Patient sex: F
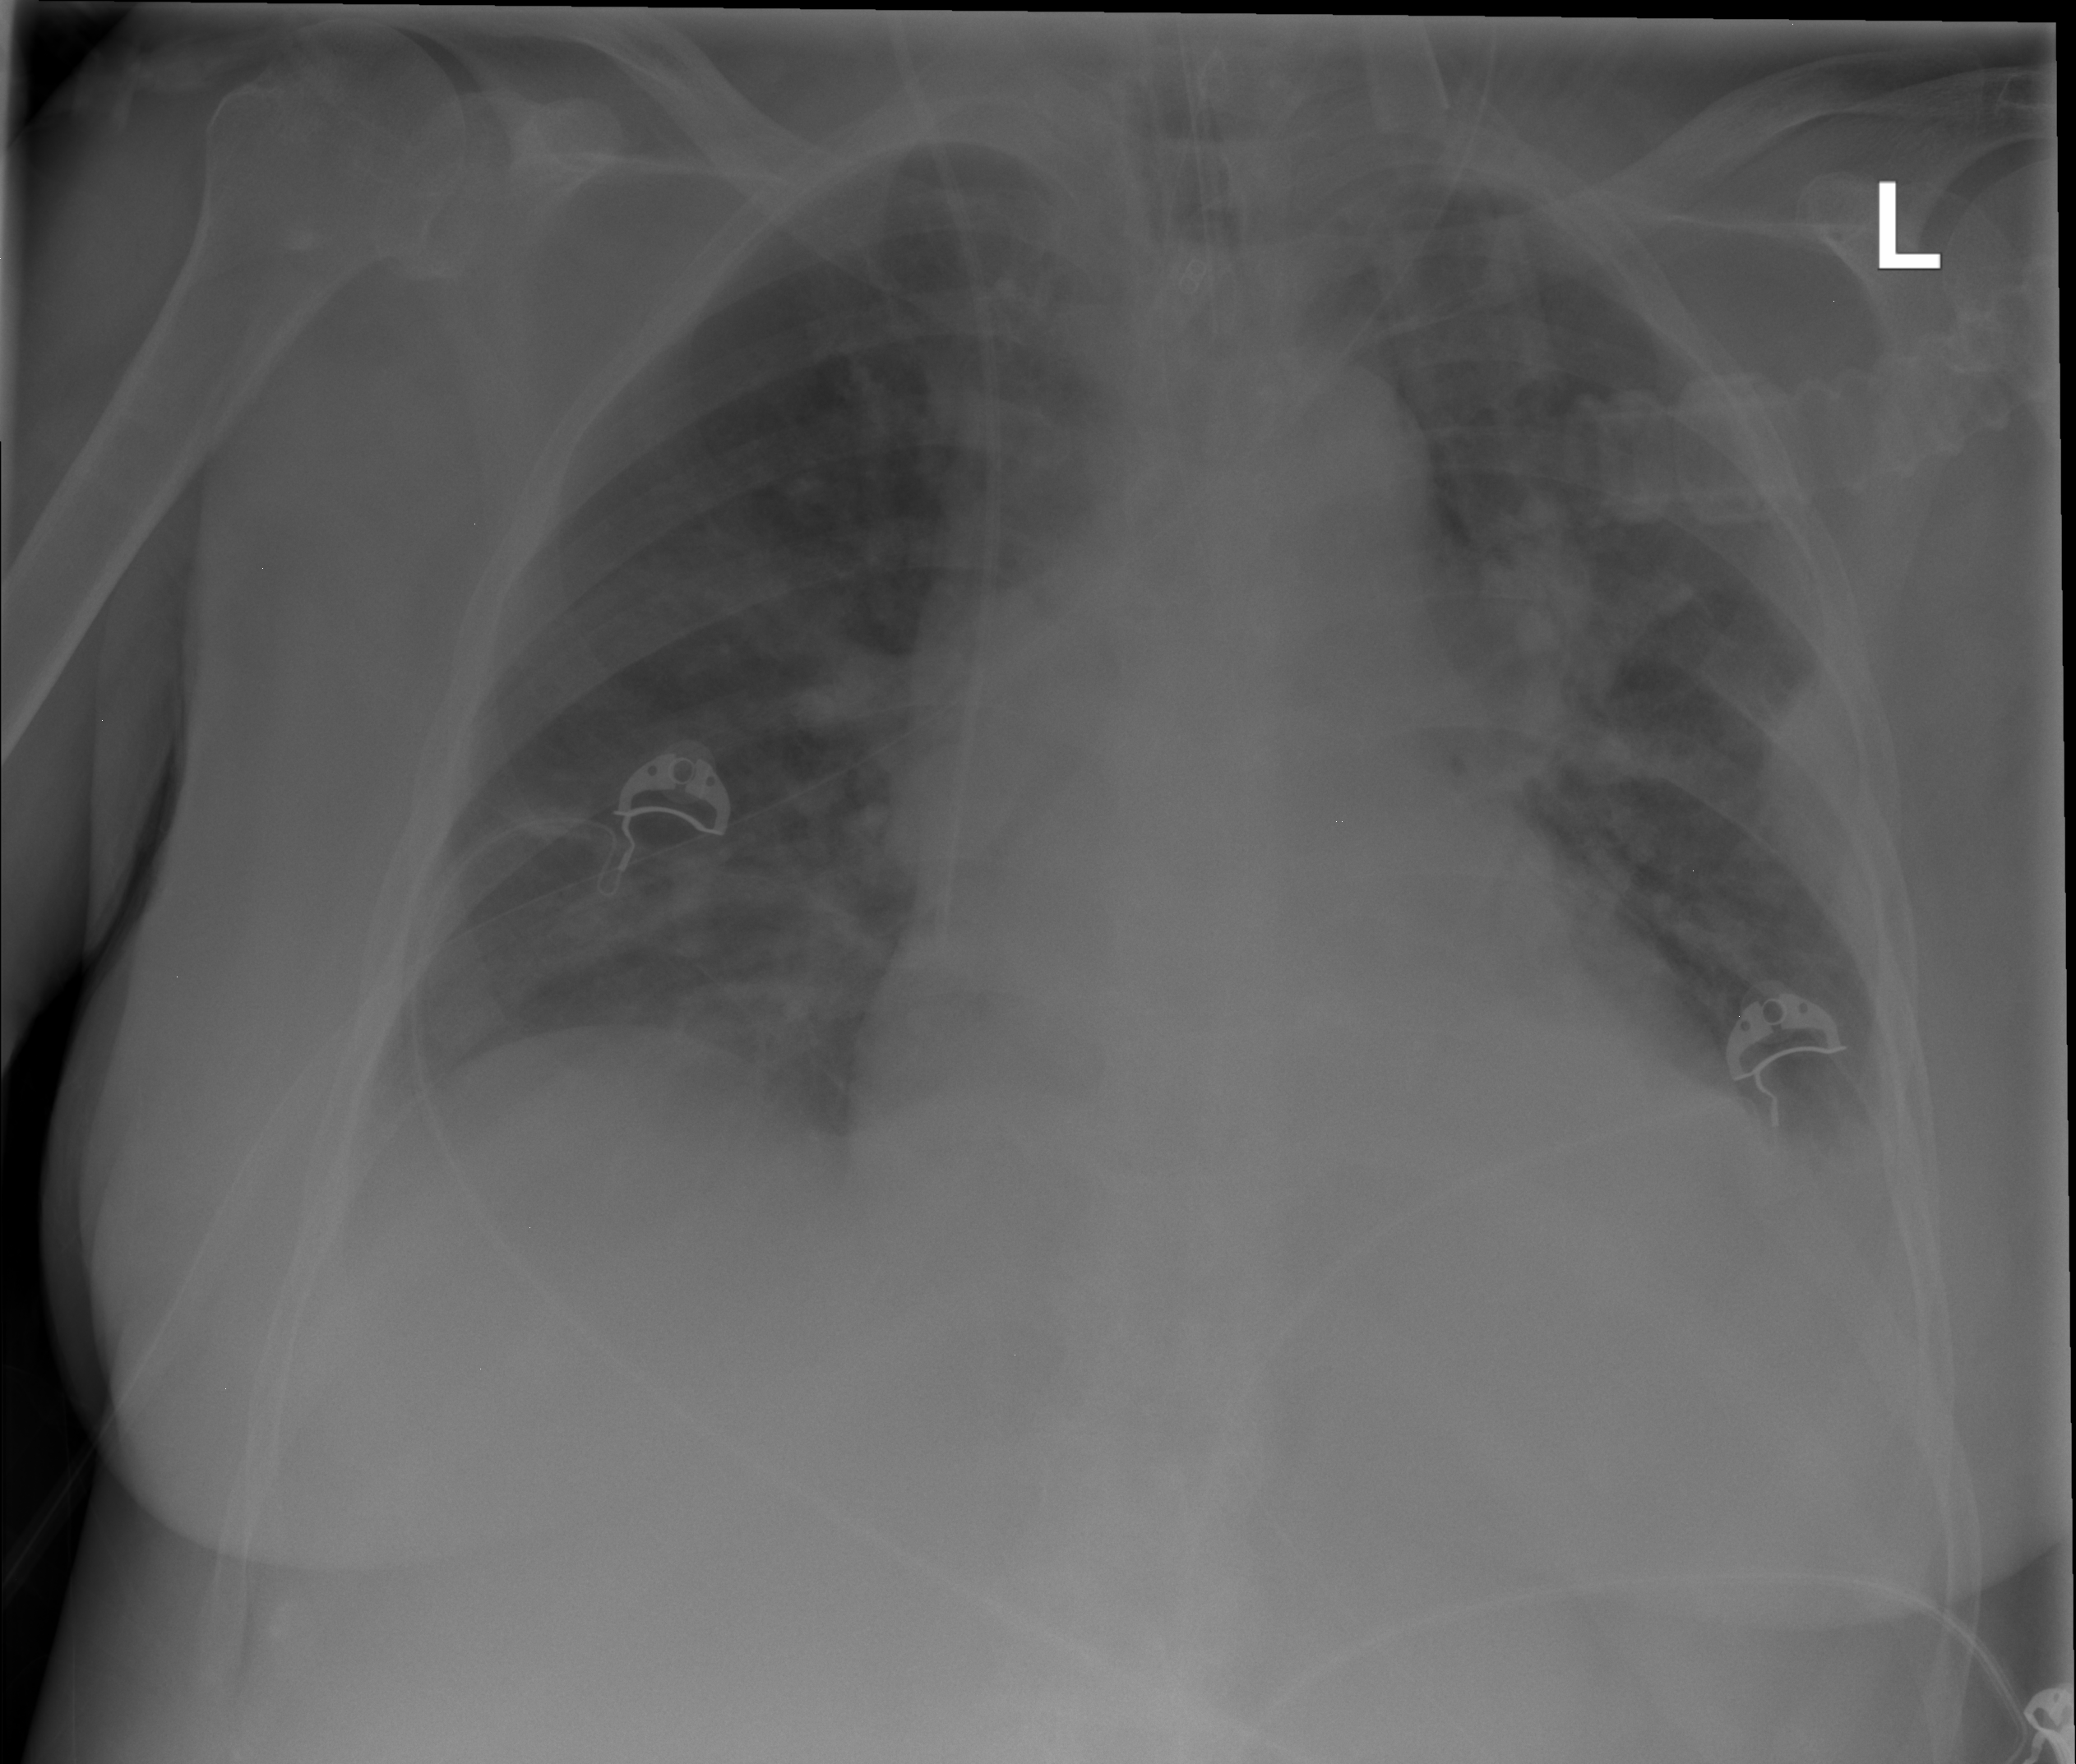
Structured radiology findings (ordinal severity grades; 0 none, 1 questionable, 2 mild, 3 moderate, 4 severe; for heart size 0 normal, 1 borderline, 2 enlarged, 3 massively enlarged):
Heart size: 1
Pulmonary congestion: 2
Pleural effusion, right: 2
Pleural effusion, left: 2
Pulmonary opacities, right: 0
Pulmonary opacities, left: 0
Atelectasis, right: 0
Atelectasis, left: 0